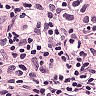
Metastatic tissue present: yes